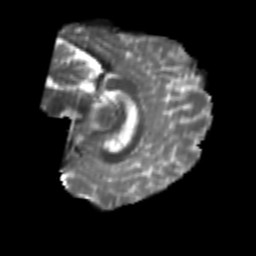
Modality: T2w
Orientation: sagittal
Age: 24
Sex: male
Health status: healthy
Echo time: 0.074 s